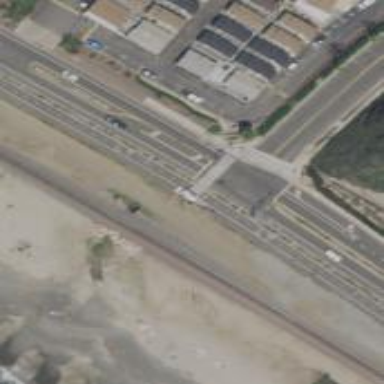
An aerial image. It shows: Crossing on asphalt cycleway.